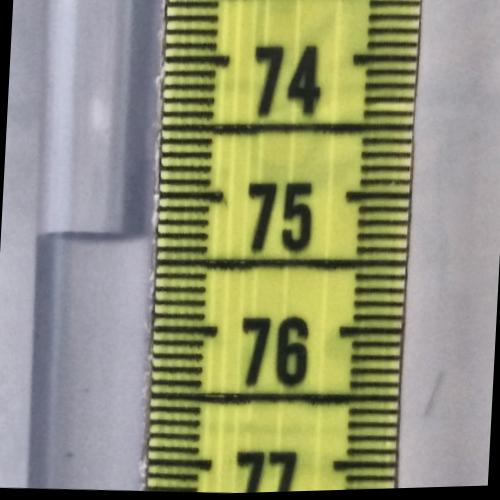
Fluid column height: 75.3 cm